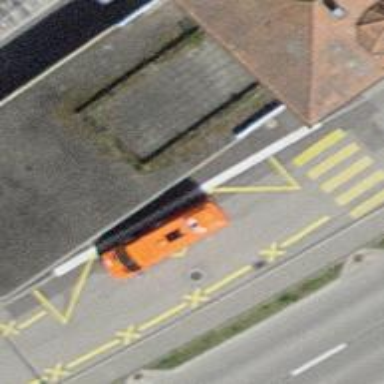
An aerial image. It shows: Post box is visible.